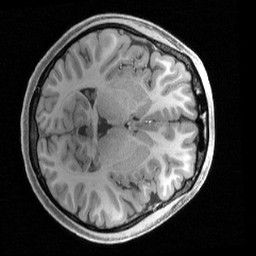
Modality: T1w
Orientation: axial
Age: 21
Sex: female
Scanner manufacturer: siemens
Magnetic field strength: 3 T
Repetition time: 2.4 s
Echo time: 0.00224 s